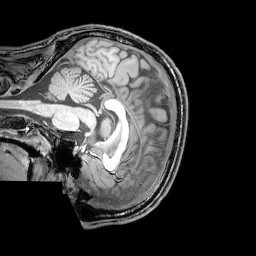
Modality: T1w
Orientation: sagittal
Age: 23
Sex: male
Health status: healthy
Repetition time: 0.081 s
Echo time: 0.037 s